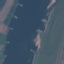
Label: River